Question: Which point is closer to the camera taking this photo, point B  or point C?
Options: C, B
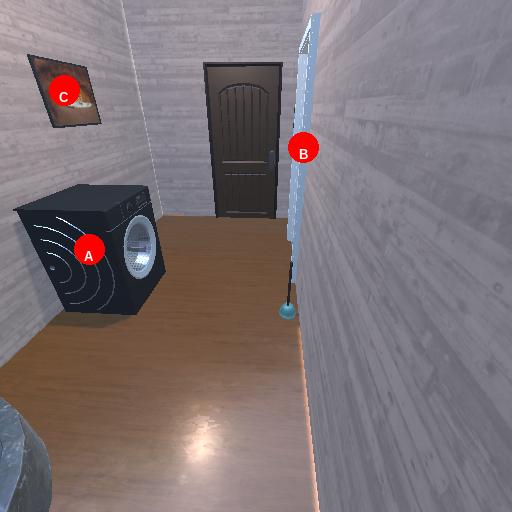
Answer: C